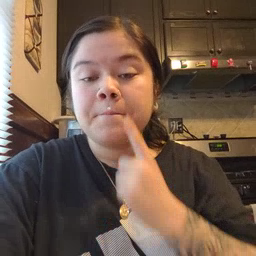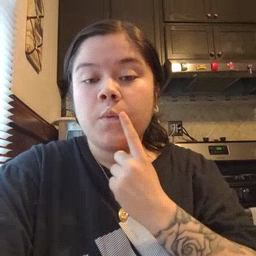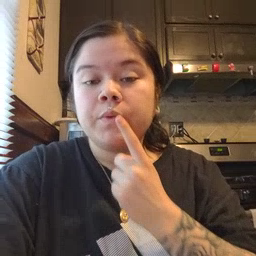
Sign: mouth